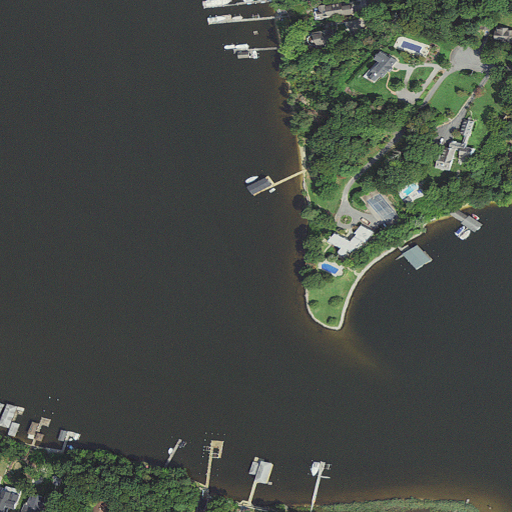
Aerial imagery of cape in Maryland named Mathews Point containing open water, low intensity development, open development, herbaceous wetlands, mixed forest, deciduous forest, medium intensity development, woody wetlands, and high intensity development